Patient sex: F
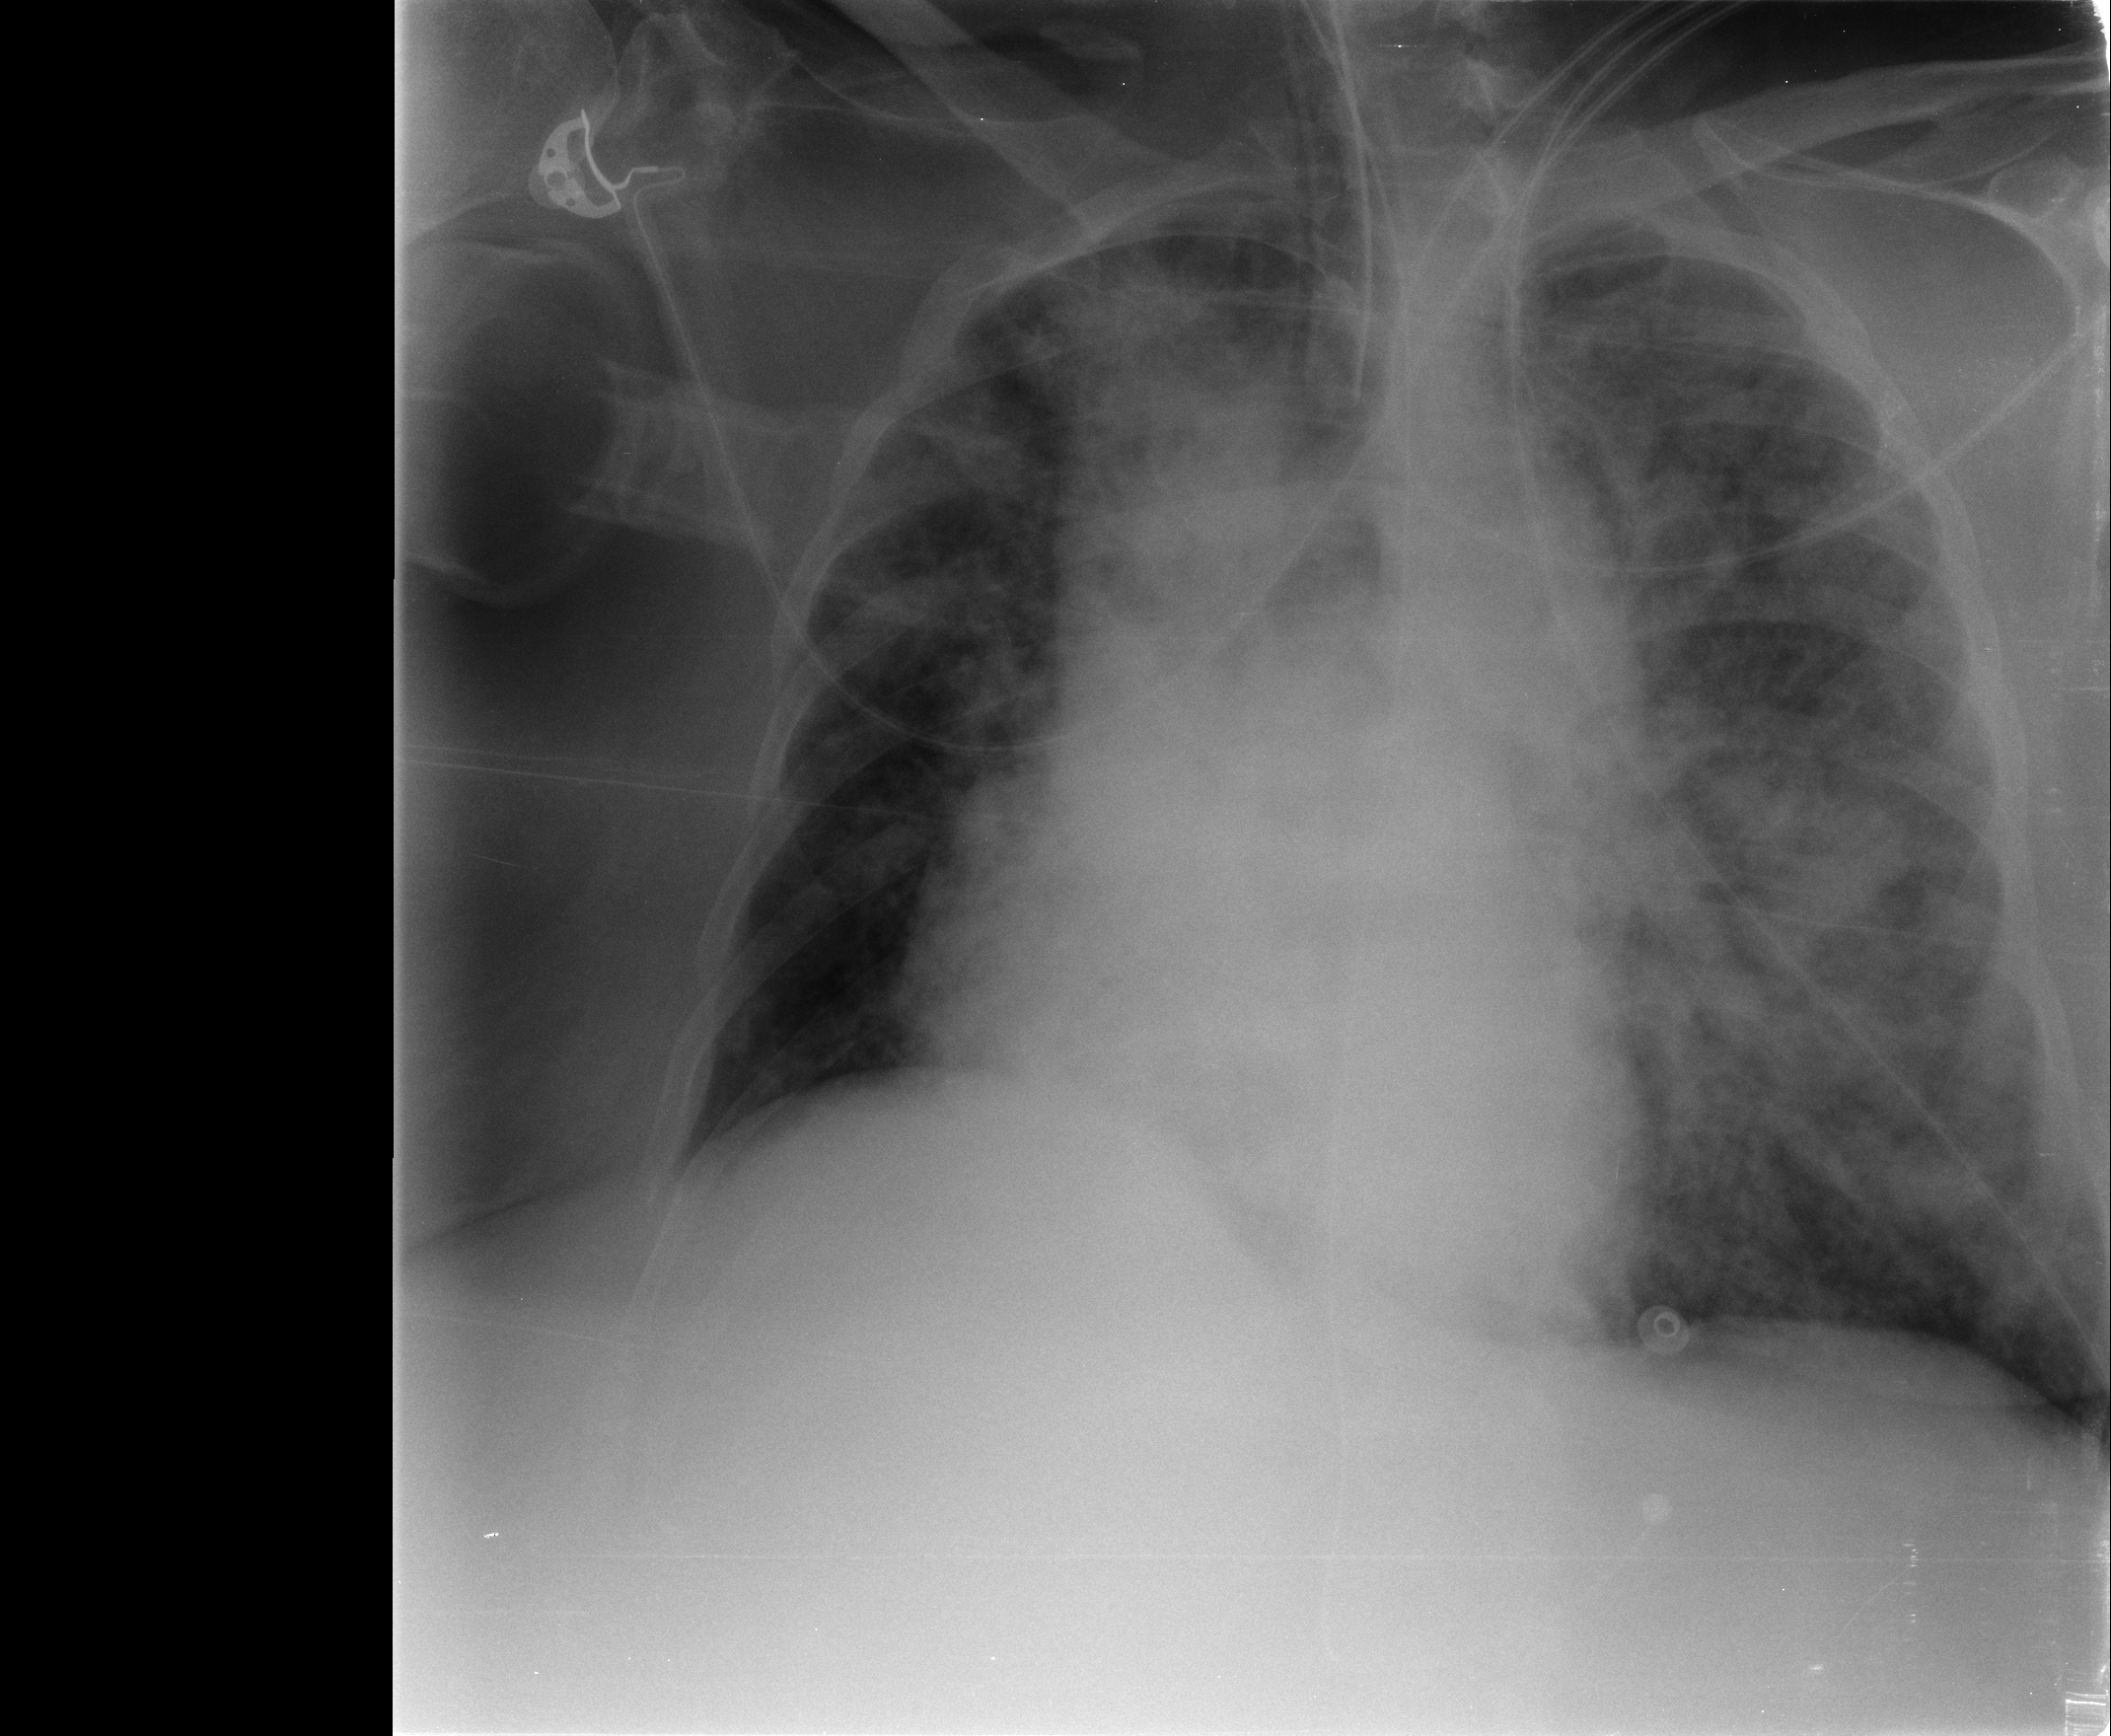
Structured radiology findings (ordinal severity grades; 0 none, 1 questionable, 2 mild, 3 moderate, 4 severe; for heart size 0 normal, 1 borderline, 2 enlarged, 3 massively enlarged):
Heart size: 0
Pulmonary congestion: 2
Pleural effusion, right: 0
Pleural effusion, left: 0
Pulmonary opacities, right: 3
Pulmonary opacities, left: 3
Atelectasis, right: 0
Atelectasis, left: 0